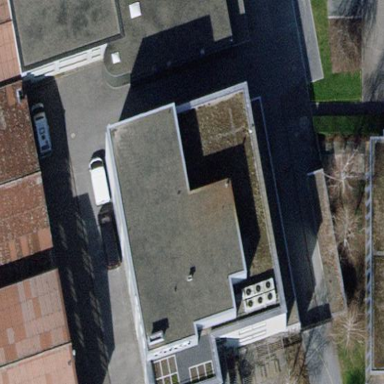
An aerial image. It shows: Industrial building.